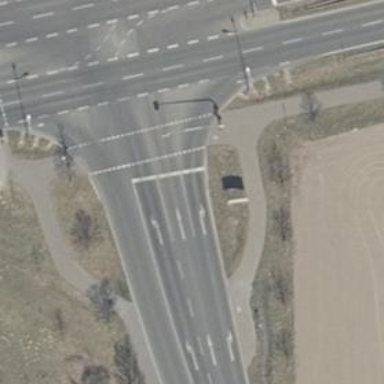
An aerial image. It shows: Secondary road with asphalt surface. The road has separate sidewalks on both sides with lane markings.